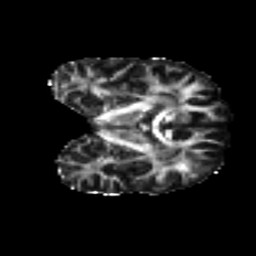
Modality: FA
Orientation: coronal
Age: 36
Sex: male
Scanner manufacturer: ge
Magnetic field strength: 3 T
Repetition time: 7.8 s
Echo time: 0.0618 s